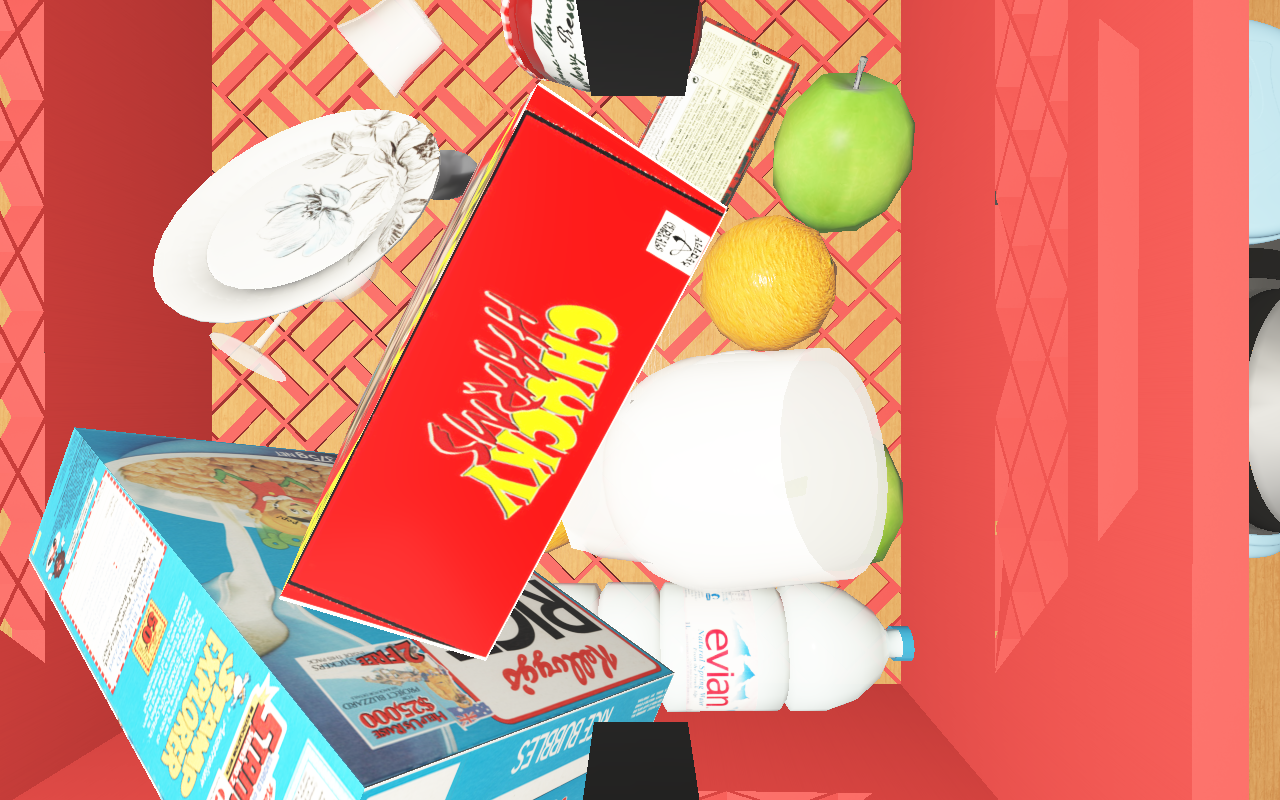
Objects in the scene:
carafe
water bottle
apple
orange
orange
plate
glass
wineglass
honey jar
jam jar
cereal box
biscuit box